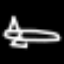
Label: airplane